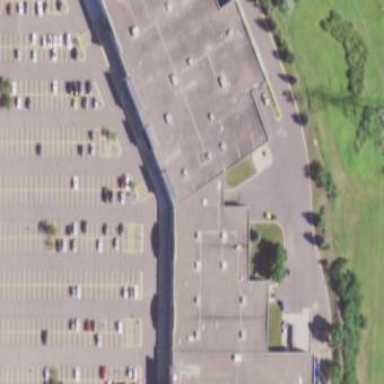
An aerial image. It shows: Retail building.